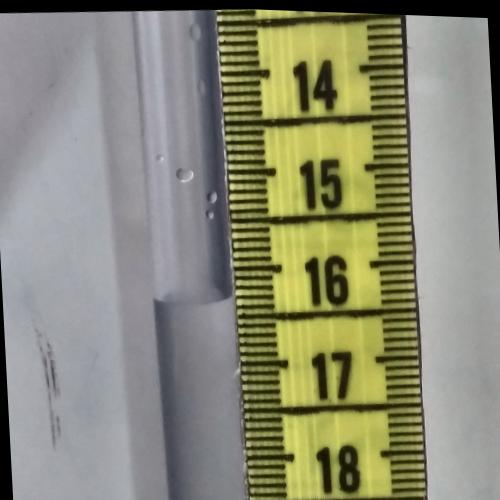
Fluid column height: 16.3 cm